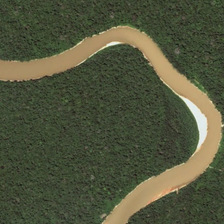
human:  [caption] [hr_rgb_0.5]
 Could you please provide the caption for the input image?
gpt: two small bald pitches can be seen in the forest which surrounds the curved yellow river .

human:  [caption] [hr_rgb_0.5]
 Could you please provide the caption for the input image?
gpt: the turbid saddle shaped river is across the dense forest .

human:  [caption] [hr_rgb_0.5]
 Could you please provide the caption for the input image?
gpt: there are white spray at the turning areas in the river passing through the rainforest .

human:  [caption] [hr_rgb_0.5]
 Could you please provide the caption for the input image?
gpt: the turbid saddle shaped river is across the dense forest .

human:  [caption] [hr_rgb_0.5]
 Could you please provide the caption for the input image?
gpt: many green trees are in two sides of a curved yellow river .